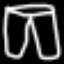
Label: pants